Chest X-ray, AP view. Patient: 51 years old, sex M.
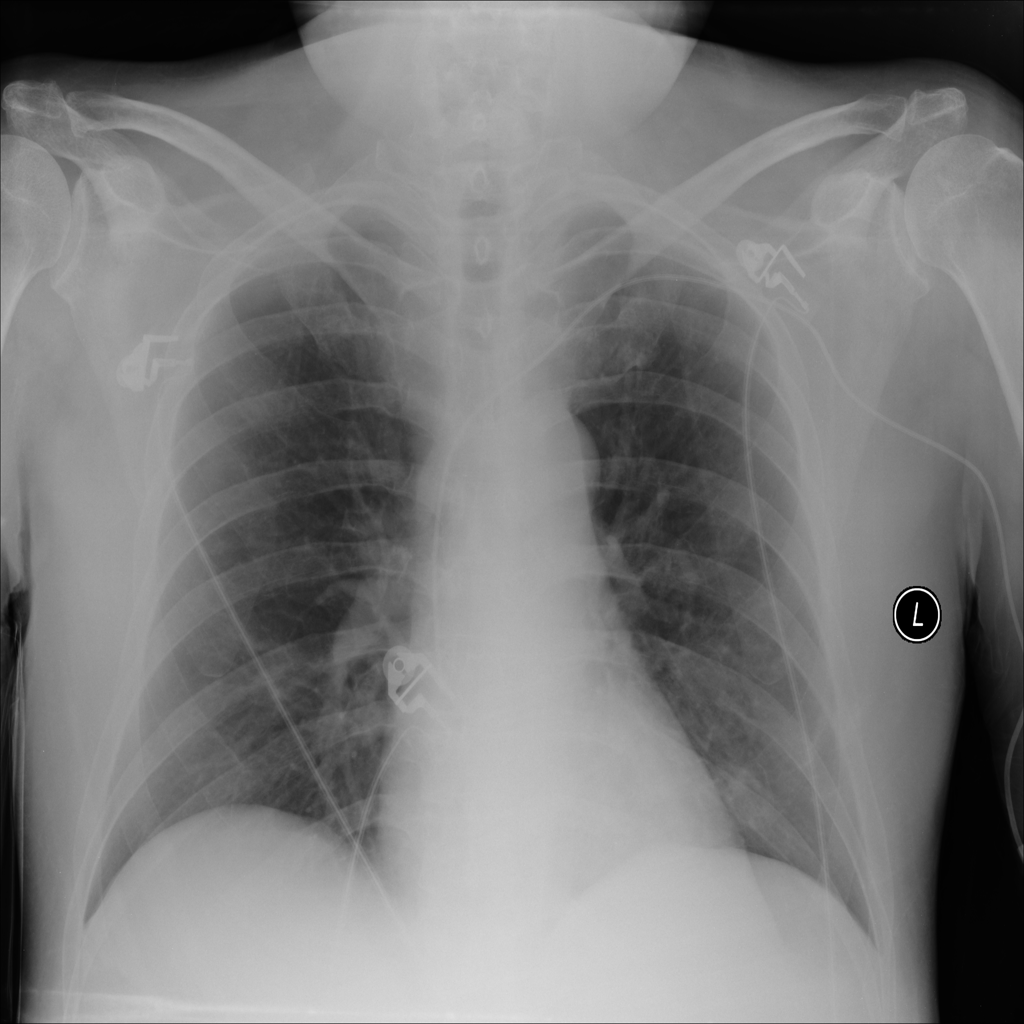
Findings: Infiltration